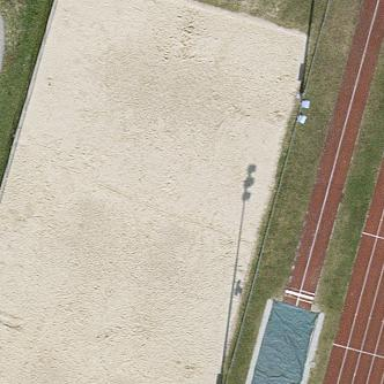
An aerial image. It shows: Sandy pitch for beach volleyball.